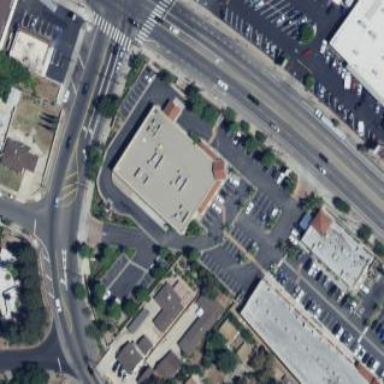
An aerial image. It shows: Building.